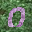
Label: 0